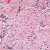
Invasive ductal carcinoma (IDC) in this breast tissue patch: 0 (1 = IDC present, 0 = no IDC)